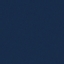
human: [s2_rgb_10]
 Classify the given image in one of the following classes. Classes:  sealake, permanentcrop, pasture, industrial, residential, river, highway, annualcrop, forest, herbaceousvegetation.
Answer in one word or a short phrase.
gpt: SeaLake